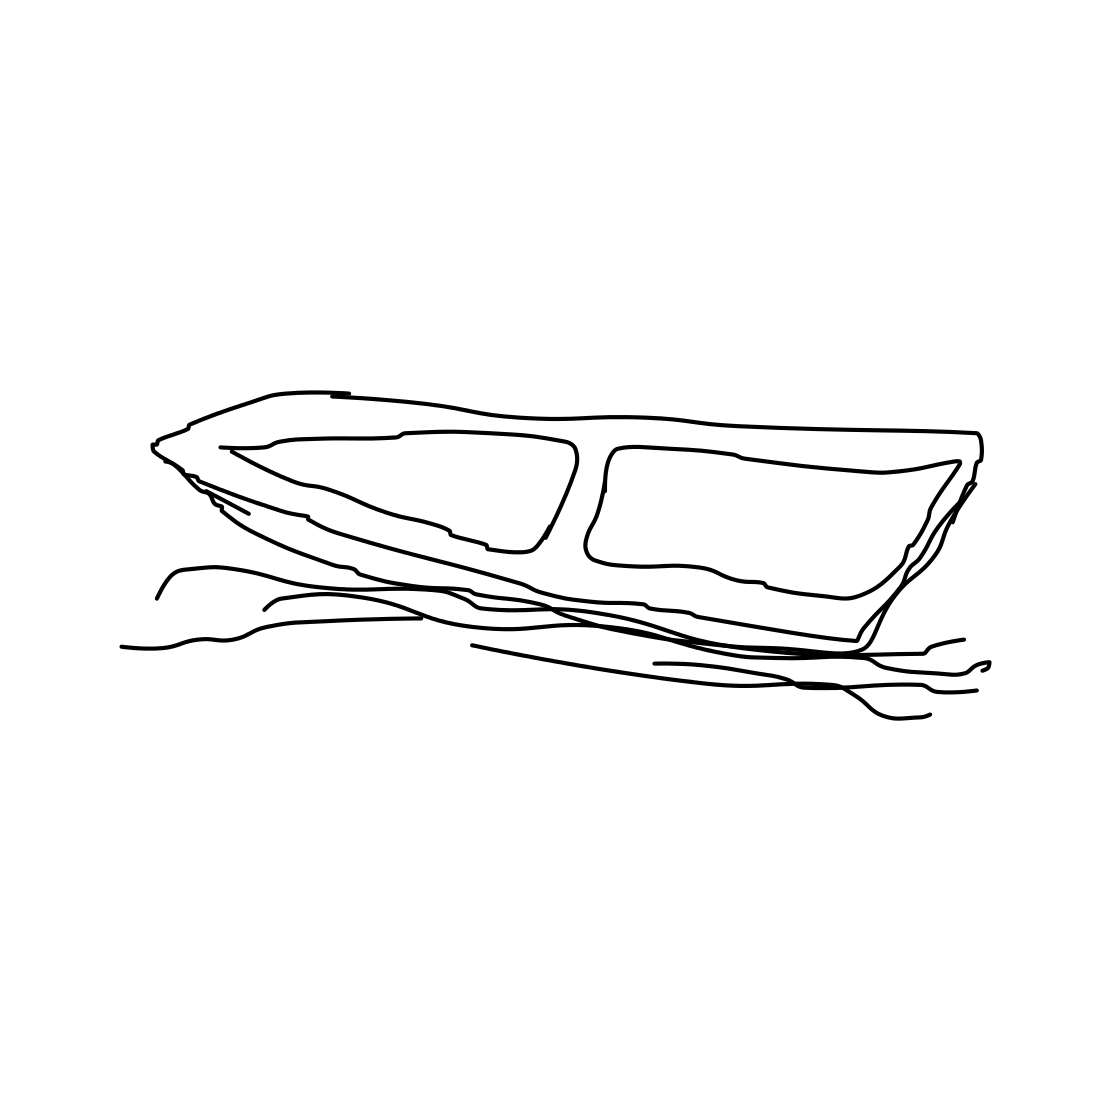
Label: speed-boat